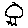
Label: bird